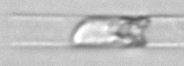
Label: Hemiaulus